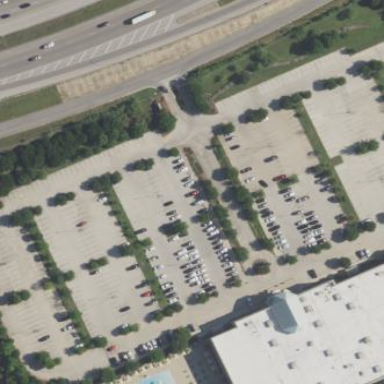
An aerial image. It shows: Parking area with surface.